Question: I'm new to Tkinter and I have some problems getting the desired layout. Here's the code:
'''
import tkinter as tk
class MainFrame(tk.Frame):
def __init__(self, master, w, h):
tk.Frame.__init__(self, master, width=w, height=h)
self.toolpanel = ToolPanel(self, 200, h)
self.toolpanel.pack(side=tk.LEFT, fill=tk.Y)
class ToolPanel(tk.Frame):
def __init__(self, master, w, h):
tk.Frame.__init__(self, master, width=w, height=h, background='#000')
def main():
root = tk.Tk()
root.geometry('640x480')
mainframe = MainFrame(root, 640, 480)
mainframe.pack()
root.mainloop()
'''
Below are the expect layout (right) and the actual layout (left). If I make the 'root' the master of the tools panel instead of the main frame, then I will get the expected output. But this is not what I want, I think it makes more sense to have the main frame be the master of the tools panel.
'''
self.toolpanel = ToolPanel(self, 200, h) # Actual result
self.toolpanel = ToolPanel(master, 200, h) # Expected (desired) result
'''

I noticed that when I construct the main frame, even though I pass it the width and height, its size is still '1x1' until I call 'pack()'. How should I organize my Tkinter application better and how can I get the desired result?
'''
class MainFrame(tk.Frame):
def __init__(self, master, w, h):
tk.Frame.__init__(self, master, width=w, height=h)
# At this point, the size is still 1x1
# ...
'''
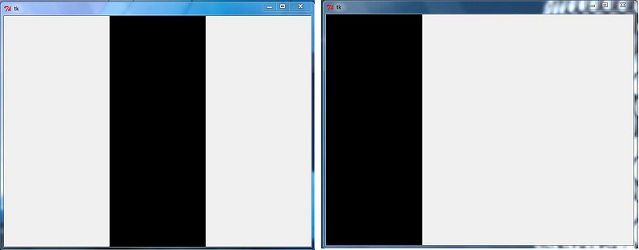
Answer: The problem isn't that the toolpanel is in the wrong spot, it's that it is inside the mainframe and the mainframe is in the wrong spot.
When you do this:
'''
mainframe.pack()
'''
... Tkinter defaults to 'side=TOP, fill=NONE', roughly meaning it will be centered in it's container and stuck to the top. Instead, you want the mainframe to either be along the left edge, or fill the whole container.
Try changing that statement to either of the following two and observe the behavior when the GUI starts up, and when you resize:
'''
mainframe.pack(fill="both", expand=True)
-or-
mainframe.pack(side="left", fill="y")
'''
For extra enlightenment, temporarily change the background of the Mainframe and then try both of the above examples to see what changes. When having layout problems, this is a powerful technique because it helps you visualize whether or not widgets are filling areas that you think they should